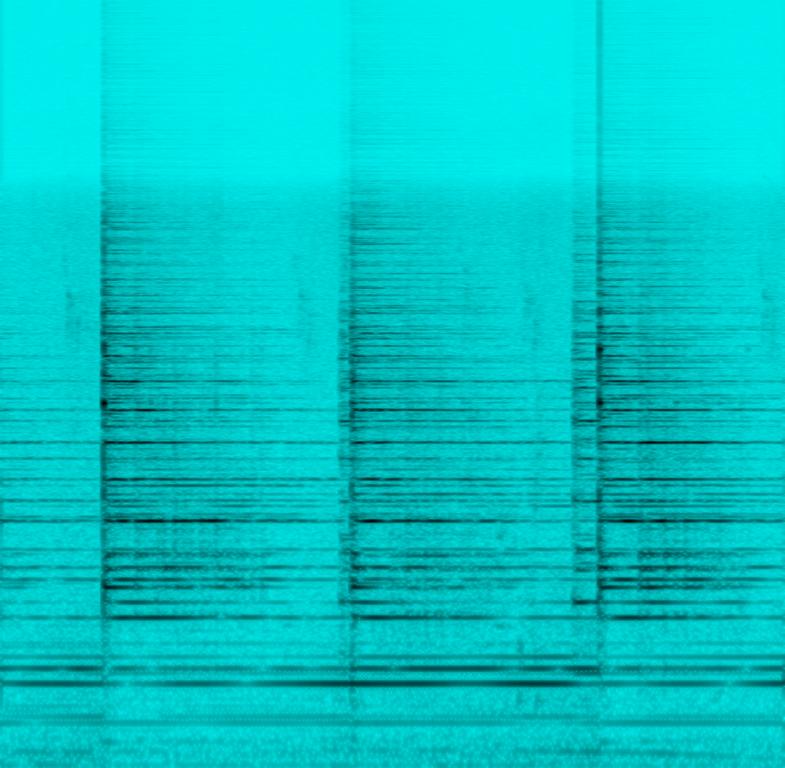
church bells ringing together slowly.